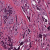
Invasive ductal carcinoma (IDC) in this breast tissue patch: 1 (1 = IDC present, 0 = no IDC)